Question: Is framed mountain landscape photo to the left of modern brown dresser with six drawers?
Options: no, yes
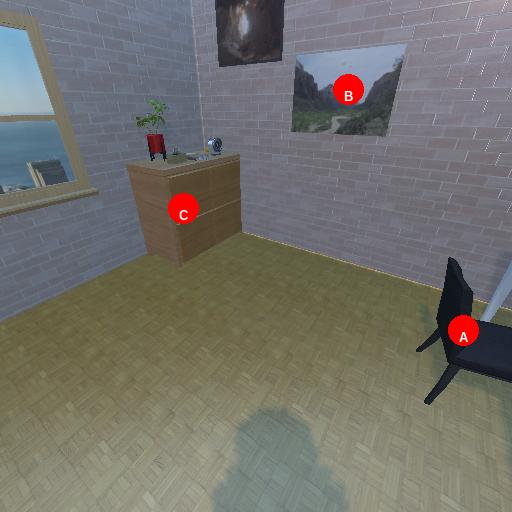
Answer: no